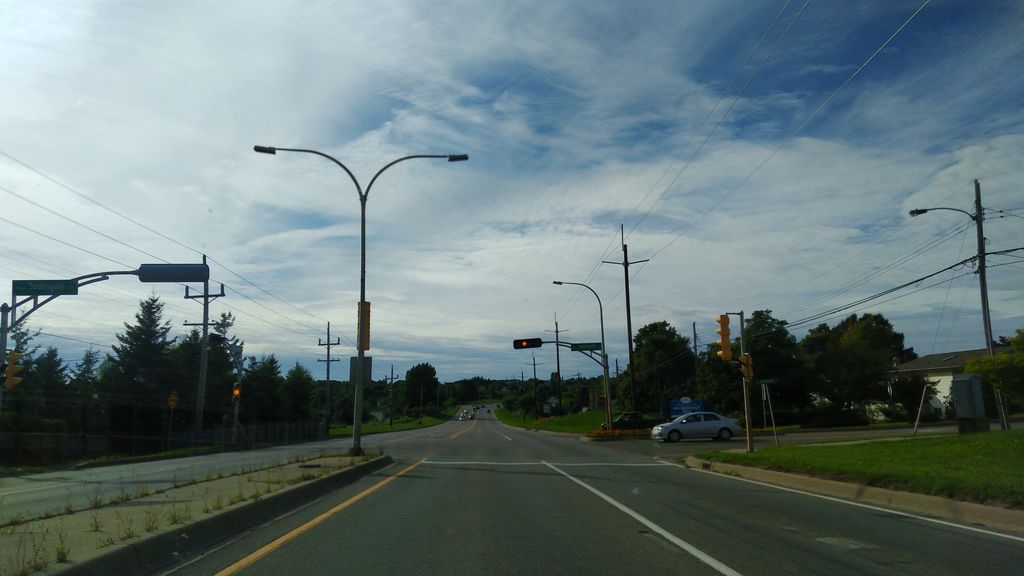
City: charlottetown